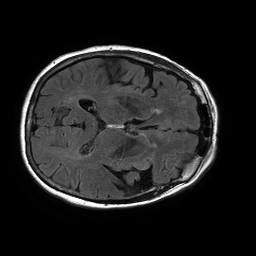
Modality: FLAIR
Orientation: axial
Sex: female
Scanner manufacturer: philips
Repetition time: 11 s
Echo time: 0.125 s